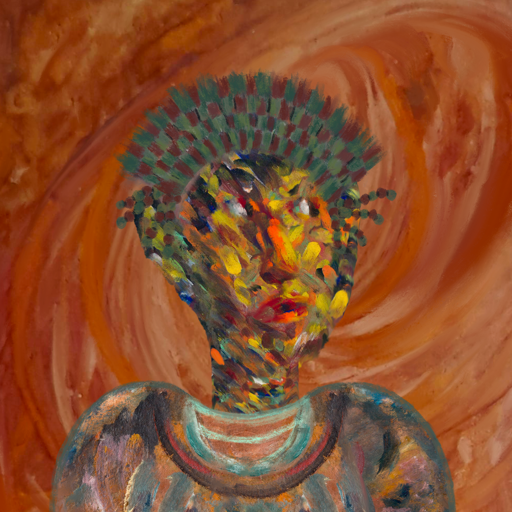
Background: Pious_Lady, Head And Neck Side: An_Impression, Face Side: An_Impression, Bust: Boggyland, Hair Side: Blank, Head Accessory: After_Raid_Crown, Second Necklace: Blank, Necklace: Blank, Baby: Blank